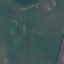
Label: Pasture